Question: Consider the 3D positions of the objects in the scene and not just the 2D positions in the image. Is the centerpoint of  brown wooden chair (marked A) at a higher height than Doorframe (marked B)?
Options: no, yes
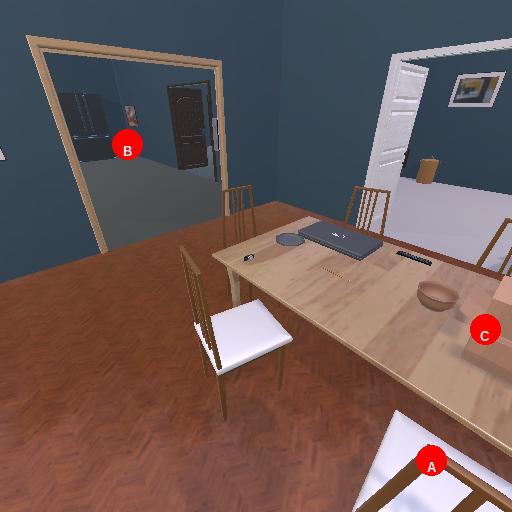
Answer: no